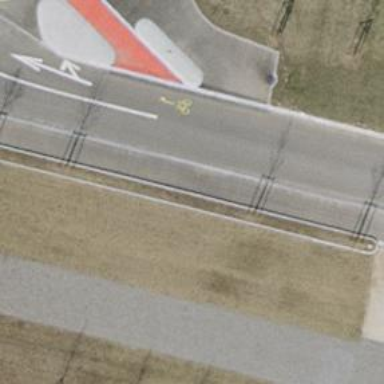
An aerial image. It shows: Uncontrolled road crossing with markings.